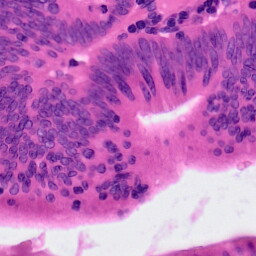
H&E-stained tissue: Colon